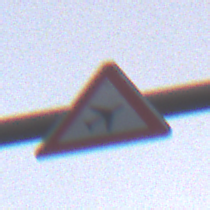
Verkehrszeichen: FlugbetriebLinks
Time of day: SunriseSunset
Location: Outdoor (Nature)
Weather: Overcast
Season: NotSpecified
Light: Natural